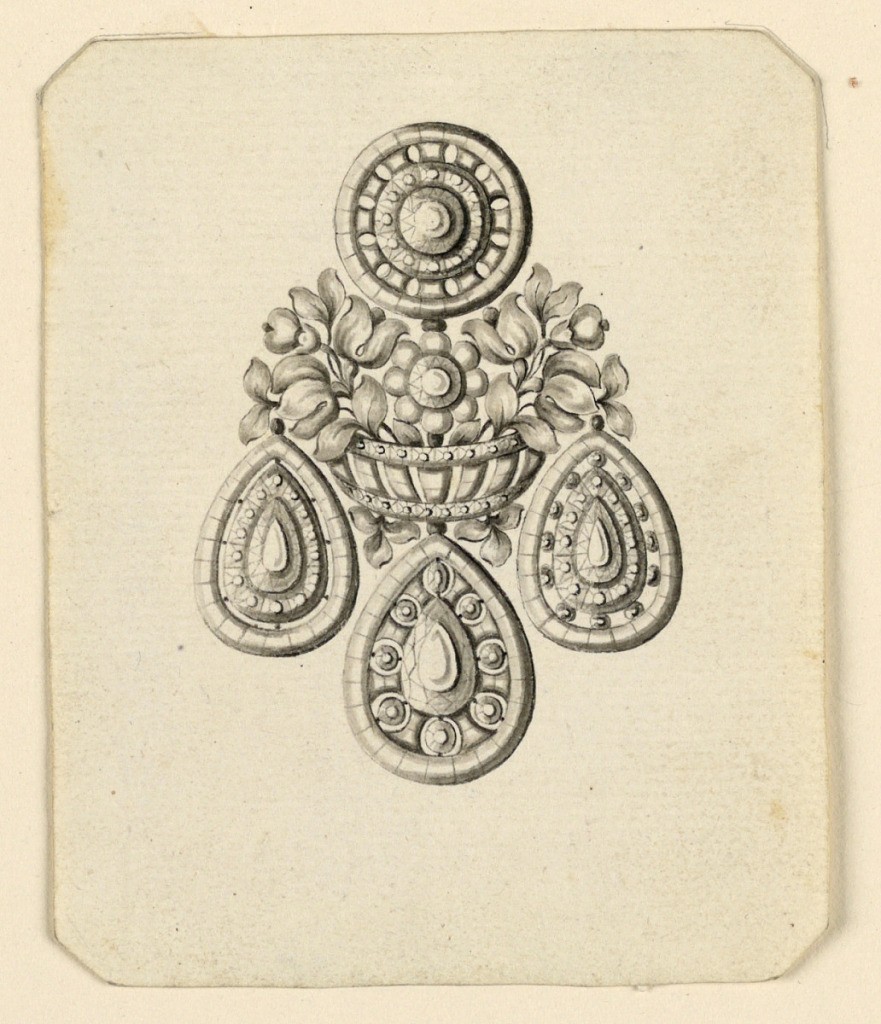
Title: Design for an Earring
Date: late 18th century
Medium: Pen and black ink, brush and gray watercolor on light green paper
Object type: Drawing
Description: Jewelry design for an earring. Usual design scheme with a disk above and three drops below. In the center is a basket with flower stems and a central blossom. Each of the three drops with a different style suggestion. Bevelled corners.